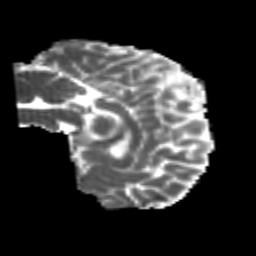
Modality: MD
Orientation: sagittal
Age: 24
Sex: male
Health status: healthy
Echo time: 0.074 s